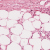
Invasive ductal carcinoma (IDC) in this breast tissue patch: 0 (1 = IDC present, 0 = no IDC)